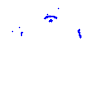
Particle: proton